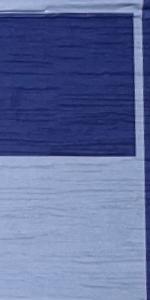
Label: Empty